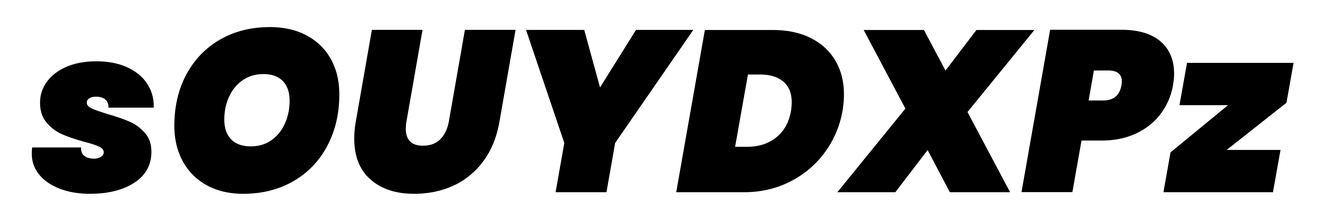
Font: Poppins-BlackItalic